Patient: sex F, age 74
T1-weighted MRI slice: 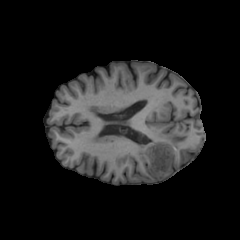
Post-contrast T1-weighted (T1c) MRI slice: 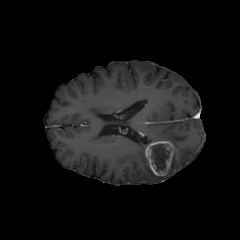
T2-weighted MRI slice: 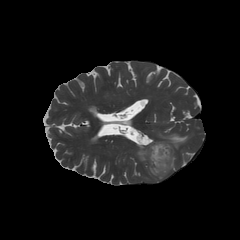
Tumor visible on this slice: yes
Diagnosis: Glioblastoma, IDH-wildtype
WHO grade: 4